Question: Im following this tutorial. <URL> i just the part titled
When i go to <URL> i get an routing error. But based on my knowledge the rout looks fine. Whats wrong?

user_controller.rb
'''
class UsersController < ApplicationController
def new
@user = User.new
end
def create
@user = User.new(params[:user])
if @user.save
flash[:notice] = "You signed up successfully"
flash[:color]= "valid"
else
flash[:notice] = "Form is invalid"
flash[:color]= "invalid"
end
render "new"
end
end
'''
routes.rb
'''
Rails.application.routes.draw do
get 'users/new'
'''
Model user.rb
'''
class User < ActiveRecord::Base
attr_accessor :password
EMAIL_REGEX = /^[A-Z0-9._%+-]+@[A-Z0-9.-]+\.[A-Z]{2,4}$/i
validates :username, :presence => true, :uniqueness => true, :length => { :in => 3..20 }
validates :email, :presence => true, :uniqueness => true, :format => EMAIL_REGEX
validates :password, :confirmation => true #password_confirmation attr
validates_length_of :password, :in => 6..20, :on => :create
end
'''
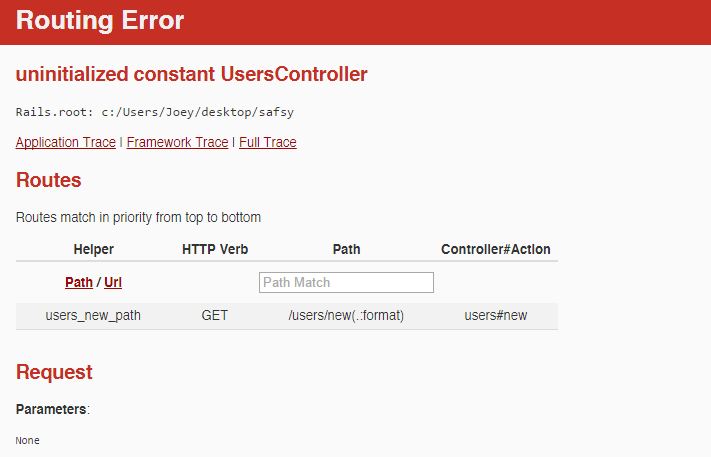
Answer: Rename your file implementing 'UsersController' to 'users_controller.rb'.
Also, your regexp 'EMAIL_REGEX' in 'User' class causes an error. You should modify it as error says:
'''
EMAIL_REGEX = /\A[A-Z0-9._%+-]+@[A-Z0-9.-]+\.[A-Z]{2,4}\z/i
'''